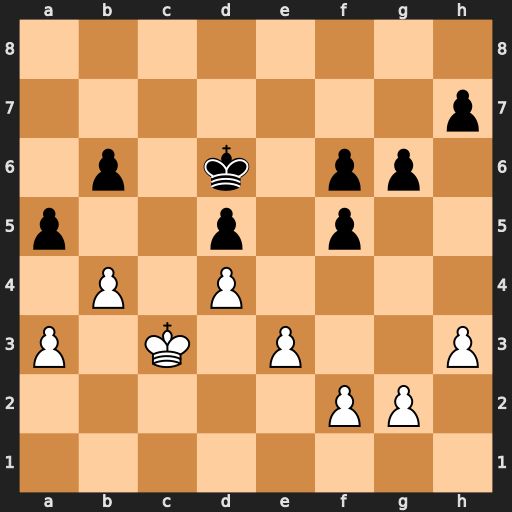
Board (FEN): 8/7p/1p1k1pp1/p2p1p2/1P1P4/P1K1P2P/5PP1/8
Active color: w
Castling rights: -
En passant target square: -
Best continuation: Kb3 Kc6 Ka4 axb4 Kxb4